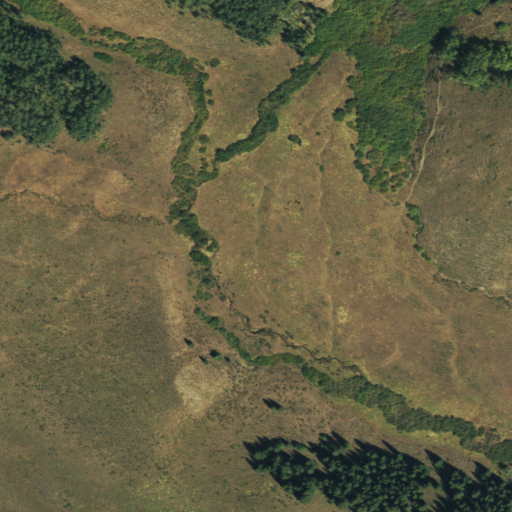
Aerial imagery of depression(s) in Colorado named Dry Basin containing shrub, woody wetlands, deciduous forest, herbaceous wetlands, evergreen forest, grassland, and mixed forest